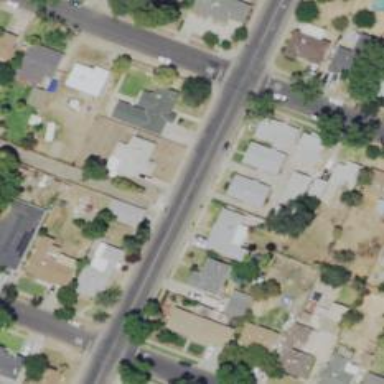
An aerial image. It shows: Alley classified as service road.